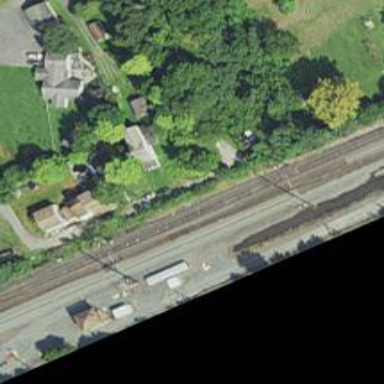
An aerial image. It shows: Railway track with contact line for electrification.